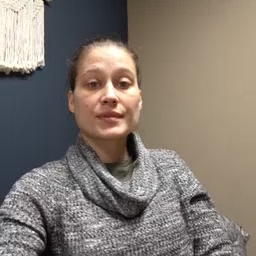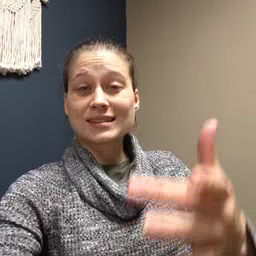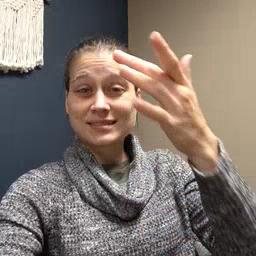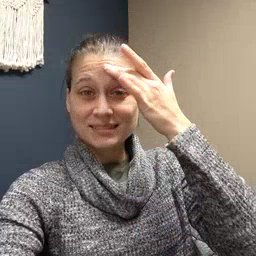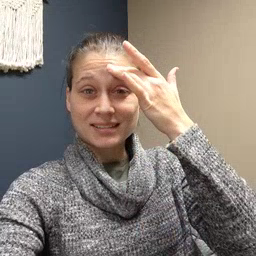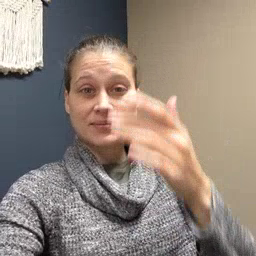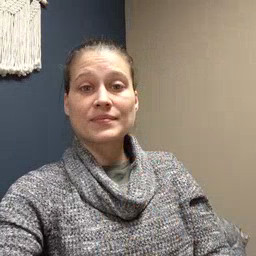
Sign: sick